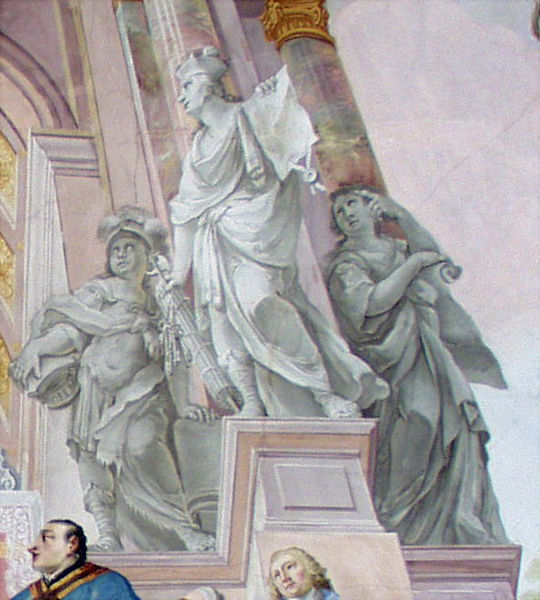
Titel: Maria, Sitz der Weisheit - Sieben Gaben des hl. Geistes (Ausschnitt)
Künstler: Johann Anwander
Standort: Dillingen
Institution: Goldener Saal
Schlagwörter: blau, gemälde, gruppe, kopf, mann, weiß, frauen, menschen, ausschnitt, finger, frankreich, frau, geste, grau, hut, köpfe, marmor, männer, nase, pastell, pfeiler, profil, säule, säulen, blick, rot, tuch, gesichter, wand, architektur, barock, falten, halten, sockel, innenraum, kirche, gewand, gold, haare, tücher, decke, drei, personen, person, krone, rokoko, rosa, schräg, engel, putte, skulptur, statue, schärpe, kopfbedeckung, schrift, papier, bogen, enge, perspektive, zwei, beobachten, lila, violett, besucher, grisaille, figuren, rundbogen, treppe, bischof, könig, papst, detail, lesen, wandmalerei, pastellfarben, stuck, bauch, faltenwurf, plastik, podest, knie, marmoriert, zeigen, oben, unten, bögen, palast, dom, denkmal, plastisch, schwert, uniform, soldat, helm, kardinal, allegorie, personifikation, architrav, kapitelle, kapitell, rolle, karton, pergament, gesims, skulpturen, statuen, bündelpfeiler, untersicht, schreiben, krieger, musen, fingerzeig, heiliger, schriftrolle, konsole, heilige, deckengemälde, fresko, golden, siegel, urkunde, postament, prunk, putten, bulle, allegorien, mamor, monument, kasette, deckenmalerei, tonnengewölbe, stuckmarmor, gotteshaus, pathos, stifter, illusionsmalerei, zeigegestus, tiepolo, personifikationen, scheinarchitektur, deckenfresko, weisheit, kirchenausstattung, gesetz, gewnad, s-schwung, illusionismus, asam, pastelltöne, fasces, gewandung, bogenansatz, eltlich, kardinalshut, lalalalaal, lizenz, marmorimitation, napoeon, patsell, renaissanse, scheinmarmor, stuco finto, abgeordnete, stautue, sekko